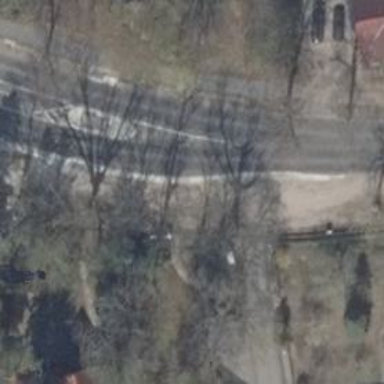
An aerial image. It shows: Secondary road with asphalt surface.